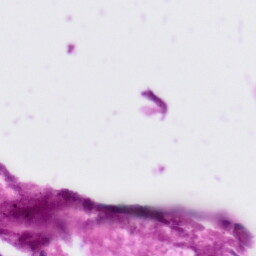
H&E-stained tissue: Tonsil